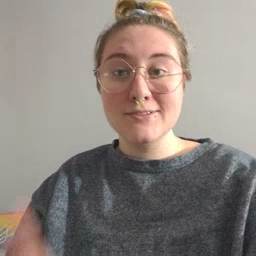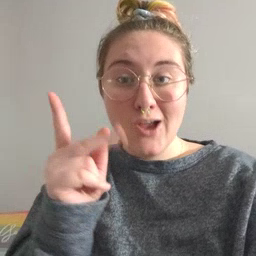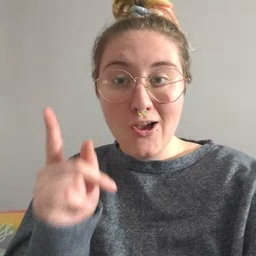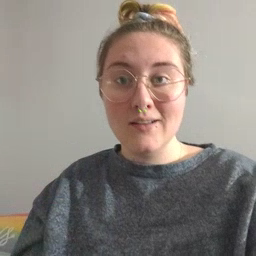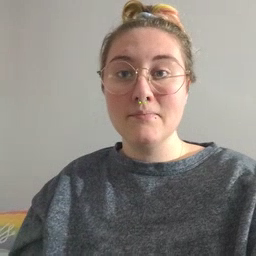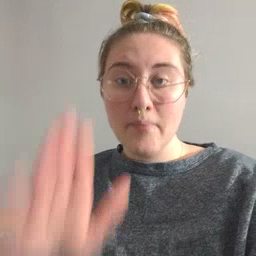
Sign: dog